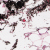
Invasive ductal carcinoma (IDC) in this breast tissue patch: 0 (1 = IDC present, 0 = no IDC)